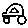
Label: car